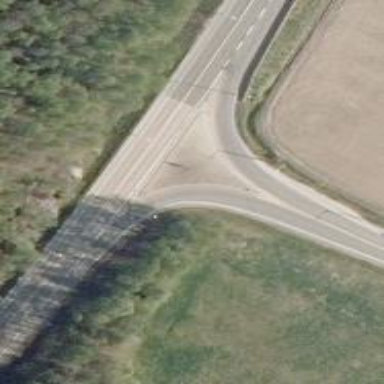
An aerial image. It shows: Primary link highway with asphalt surface.